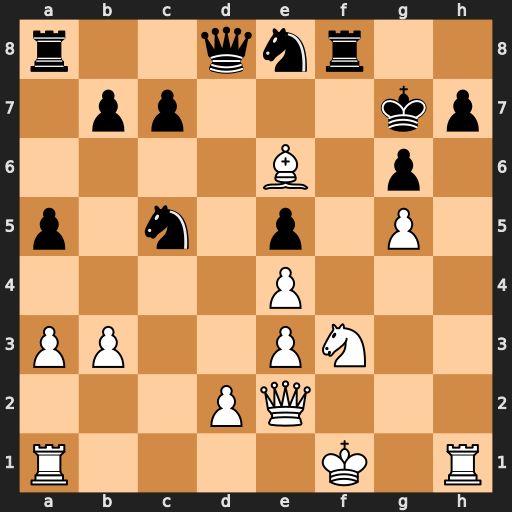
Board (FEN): r2qnr2/1pp3kp/4B1p1/p1n1p1P1/4P3/PP2PN2/3PQ3/R4K1R
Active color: w
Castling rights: -
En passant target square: -
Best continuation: Rxh7+ Kxh7 Qh2+ Kg7 Qh6#